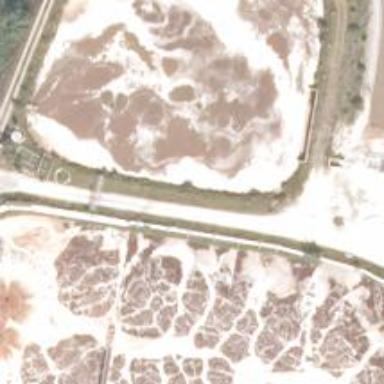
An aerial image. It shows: Waste water basin.